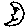
Label: moon